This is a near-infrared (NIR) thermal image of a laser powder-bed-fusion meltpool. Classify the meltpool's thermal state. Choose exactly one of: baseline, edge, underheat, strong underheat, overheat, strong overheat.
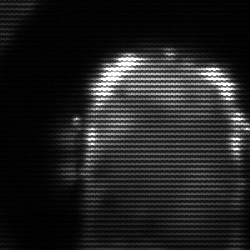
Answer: baseline